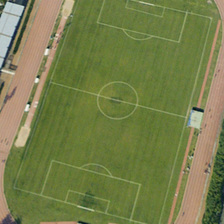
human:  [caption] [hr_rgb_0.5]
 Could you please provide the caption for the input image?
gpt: some green trees are near a playground with a football field in it .

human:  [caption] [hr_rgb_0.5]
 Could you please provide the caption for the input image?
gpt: some green trees are near a playground with a football field in it .

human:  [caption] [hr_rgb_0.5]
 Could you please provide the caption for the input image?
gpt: some green trees are near a playground with a football field in it .

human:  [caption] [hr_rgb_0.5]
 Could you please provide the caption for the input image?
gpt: some green trees are near a playground with a football field in it .

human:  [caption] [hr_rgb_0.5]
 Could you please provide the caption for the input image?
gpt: some green trees are near a playground with a football field in it .